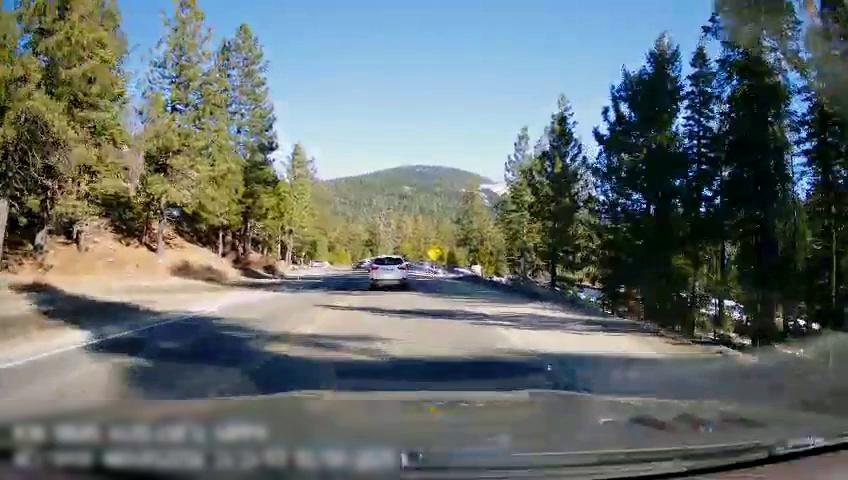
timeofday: Day
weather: Sunny
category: Drivable Space
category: Vehicles | SUV
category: Lanes | Opposite Lane
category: Lanes | Current Lane
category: Traffic | Signs